Aerial crown-view tile of a tropical tree (Barro Colorado Island, Panama), acquired 20250818:
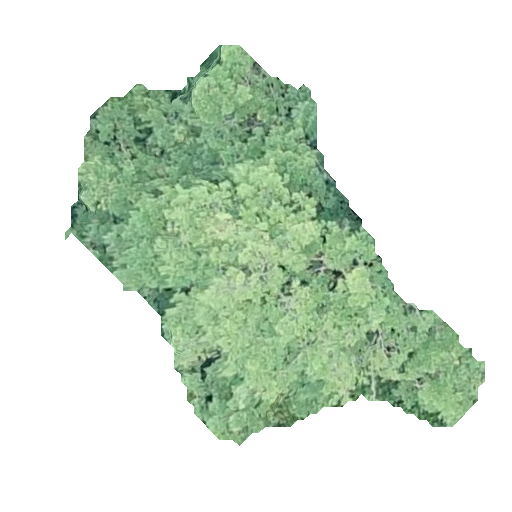
Species: Terminalia amazonia
GBIF accepted scientific name: Terminalia amazonica
Crown area: 129.027 m²